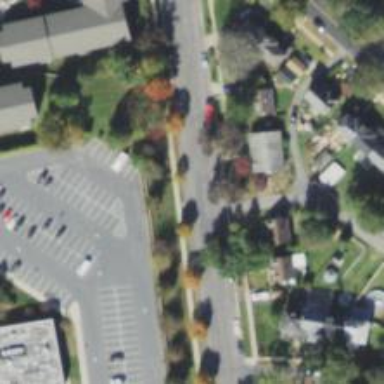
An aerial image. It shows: Alley classified as service road.